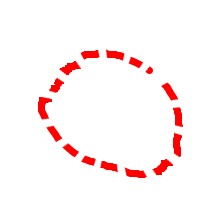
Shape: circle